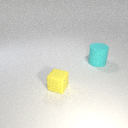
small yellow rubber cube to the left of large cyan rubber cylinder